Aerial crown-view tile of a tropical tree (Barro Colorado Island, Panama), acquired 20241112:
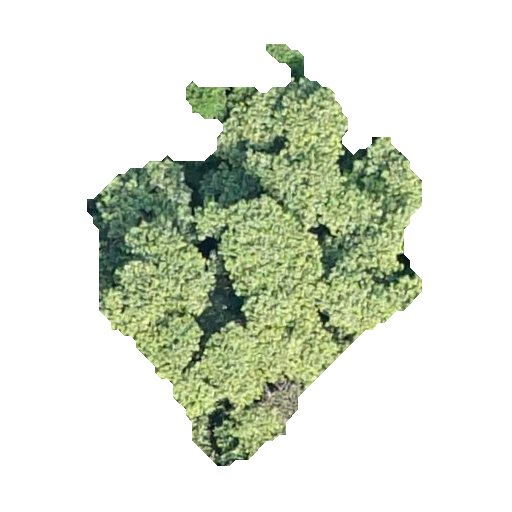
Species: Luehea seemannii
GBIF accepted scientific name: Luehea seemannii
Crown area: 125.043 m²